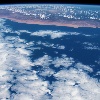
Label: cloud